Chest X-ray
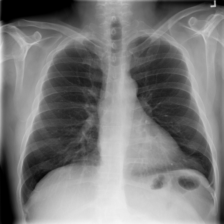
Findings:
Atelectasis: negative
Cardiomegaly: negative
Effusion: negative
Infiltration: positive
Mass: negative
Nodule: negative
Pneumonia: negative
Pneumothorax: negative
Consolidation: negative
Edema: negative
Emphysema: negative
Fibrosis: negative
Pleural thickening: negative
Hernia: negative